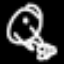
Label: frog